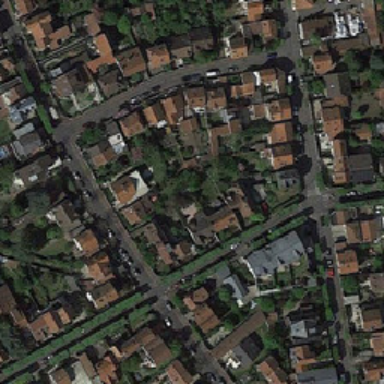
We can see luxuriously built houses and gardens in a rectangular block surrounded by trees .